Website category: university
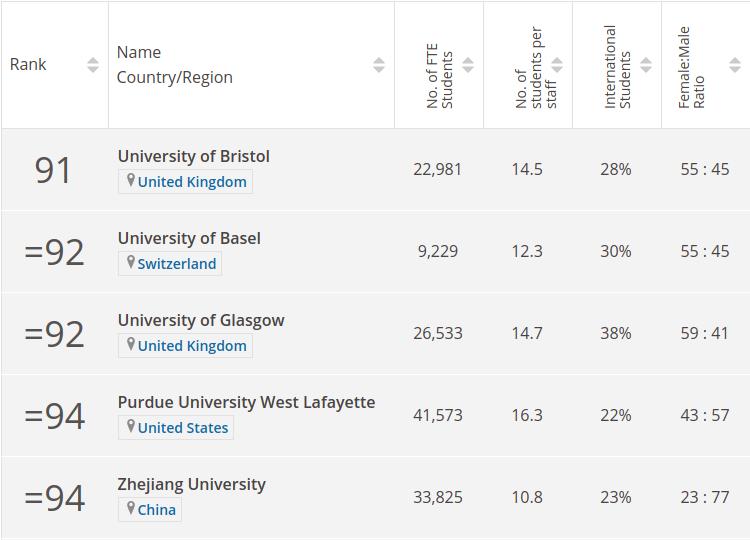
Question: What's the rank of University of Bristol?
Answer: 91

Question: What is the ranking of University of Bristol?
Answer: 91

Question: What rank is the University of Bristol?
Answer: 91

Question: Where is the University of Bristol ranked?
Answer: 91

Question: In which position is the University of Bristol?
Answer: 91

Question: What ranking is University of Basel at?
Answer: =92

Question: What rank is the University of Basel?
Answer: =92

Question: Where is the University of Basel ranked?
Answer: =92

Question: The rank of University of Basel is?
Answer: =92

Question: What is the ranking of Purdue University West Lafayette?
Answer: =94

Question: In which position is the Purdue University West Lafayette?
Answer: =94

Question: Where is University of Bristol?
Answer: United Kingdom

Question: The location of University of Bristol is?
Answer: United Kingdom

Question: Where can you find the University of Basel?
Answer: Switzerland

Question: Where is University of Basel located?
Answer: Switzerland

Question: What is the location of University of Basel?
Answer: Switzerland

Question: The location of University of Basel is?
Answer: Switzerland

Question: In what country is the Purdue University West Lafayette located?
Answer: United States

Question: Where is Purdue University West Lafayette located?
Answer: United States

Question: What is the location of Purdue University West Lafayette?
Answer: United States

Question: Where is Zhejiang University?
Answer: China

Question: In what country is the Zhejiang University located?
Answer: China

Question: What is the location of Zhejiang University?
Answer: China

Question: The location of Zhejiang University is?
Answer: China

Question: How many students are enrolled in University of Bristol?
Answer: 22,981

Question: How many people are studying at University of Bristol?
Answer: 22,981

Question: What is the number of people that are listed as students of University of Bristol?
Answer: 22,981

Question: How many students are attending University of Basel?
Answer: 9,229

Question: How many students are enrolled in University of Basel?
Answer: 9,229

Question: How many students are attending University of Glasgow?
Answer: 26,533

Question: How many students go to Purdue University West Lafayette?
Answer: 41,573

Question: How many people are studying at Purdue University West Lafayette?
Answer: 41,573

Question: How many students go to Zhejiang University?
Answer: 33,825

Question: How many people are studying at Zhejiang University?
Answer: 33,825

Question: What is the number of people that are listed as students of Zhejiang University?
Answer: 33,825

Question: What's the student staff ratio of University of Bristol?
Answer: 14.5

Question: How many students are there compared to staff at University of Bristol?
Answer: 14.5

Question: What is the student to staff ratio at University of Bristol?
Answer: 14.5

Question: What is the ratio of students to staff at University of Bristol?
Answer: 14.5

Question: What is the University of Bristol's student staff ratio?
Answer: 14.5

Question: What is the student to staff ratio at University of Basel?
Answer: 12.3

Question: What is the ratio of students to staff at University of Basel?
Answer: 12.3

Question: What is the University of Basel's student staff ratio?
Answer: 12.3

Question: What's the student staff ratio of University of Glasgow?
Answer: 14.7

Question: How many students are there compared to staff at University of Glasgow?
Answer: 14.7

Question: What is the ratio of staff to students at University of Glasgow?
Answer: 14.7

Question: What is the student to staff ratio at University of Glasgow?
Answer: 14.7

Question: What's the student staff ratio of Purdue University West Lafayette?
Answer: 16.3

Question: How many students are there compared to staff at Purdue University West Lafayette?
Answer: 16.3

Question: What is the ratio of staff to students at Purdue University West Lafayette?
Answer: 16.3

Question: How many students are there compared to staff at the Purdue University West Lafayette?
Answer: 16.3

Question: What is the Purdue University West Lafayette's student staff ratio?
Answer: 16.3

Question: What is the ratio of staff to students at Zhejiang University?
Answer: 10.8

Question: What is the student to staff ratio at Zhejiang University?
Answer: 10.8

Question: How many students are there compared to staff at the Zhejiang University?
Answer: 10.8

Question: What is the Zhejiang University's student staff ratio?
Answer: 10.8

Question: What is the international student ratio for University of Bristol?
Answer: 28%

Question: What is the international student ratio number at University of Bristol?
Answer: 28%

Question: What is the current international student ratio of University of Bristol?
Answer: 28%

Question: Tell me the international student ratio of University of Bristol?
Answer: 28%

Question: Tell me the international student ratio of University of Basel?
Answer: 30%

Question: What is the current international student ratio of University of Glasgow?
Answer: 38%

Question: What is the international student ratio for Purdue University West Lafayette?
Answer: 22%

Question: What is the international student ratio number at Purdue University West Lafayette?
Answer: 22%